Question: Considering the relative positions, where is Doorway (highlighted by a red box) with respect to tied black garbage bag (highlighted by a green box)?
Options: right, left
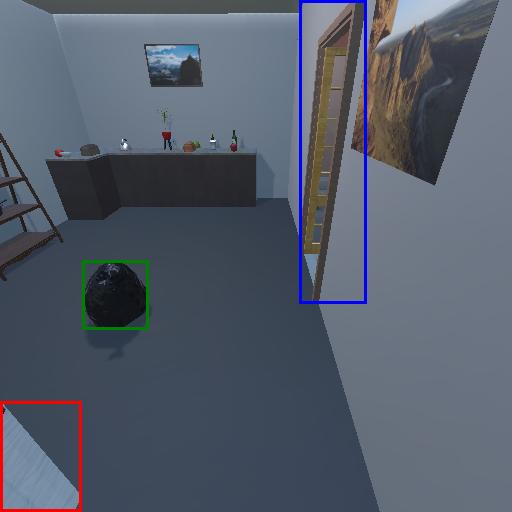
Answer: right